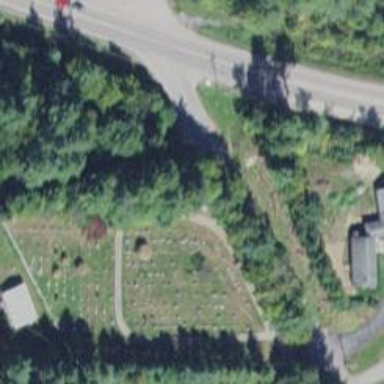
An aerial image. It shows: Cemetery.